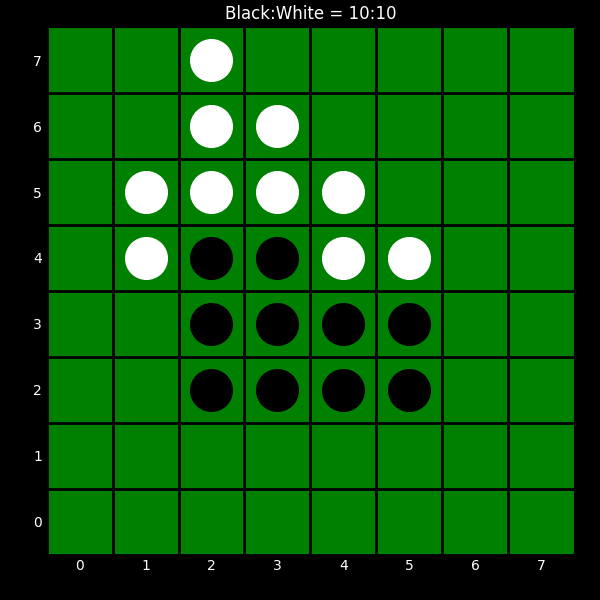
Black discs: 10
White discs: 10